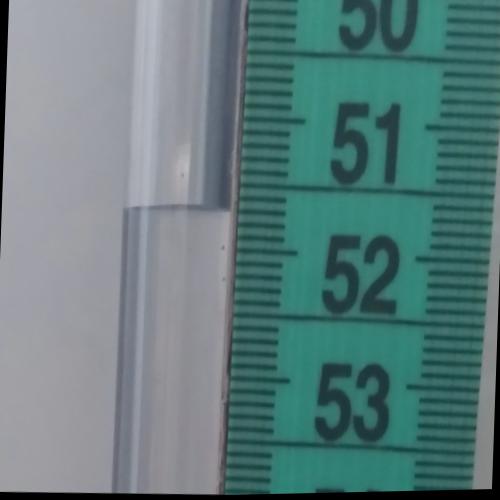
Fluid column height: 51.7 cm